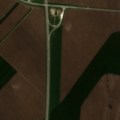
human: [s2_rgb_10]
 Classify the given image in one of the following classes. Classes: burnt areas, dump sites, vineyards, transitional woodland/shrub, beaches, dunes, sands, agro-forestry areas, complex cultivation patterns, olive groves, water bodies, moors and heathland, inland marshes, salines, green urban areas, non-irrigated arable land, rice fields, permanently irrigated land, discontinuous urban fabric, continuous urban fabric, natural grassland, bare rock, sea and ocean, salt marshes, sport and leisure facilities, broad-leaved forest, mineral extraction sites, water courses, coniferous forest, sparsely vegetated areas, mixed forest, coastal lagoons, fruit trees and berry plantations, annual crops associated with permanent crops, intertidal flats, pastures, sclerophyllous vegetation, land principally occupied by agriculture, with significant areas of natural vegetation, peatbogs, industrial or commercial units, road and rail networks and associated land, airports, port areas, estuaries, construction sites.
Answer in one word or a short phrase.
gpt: non-irrigated arable land